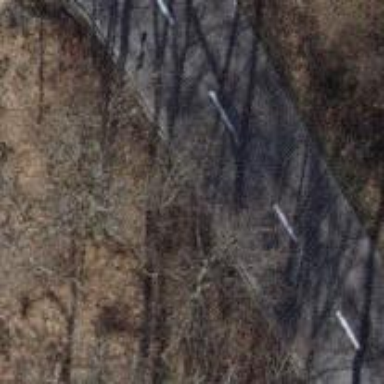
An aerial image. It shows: Unclassified road with asphalt surface.